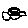
Label: car